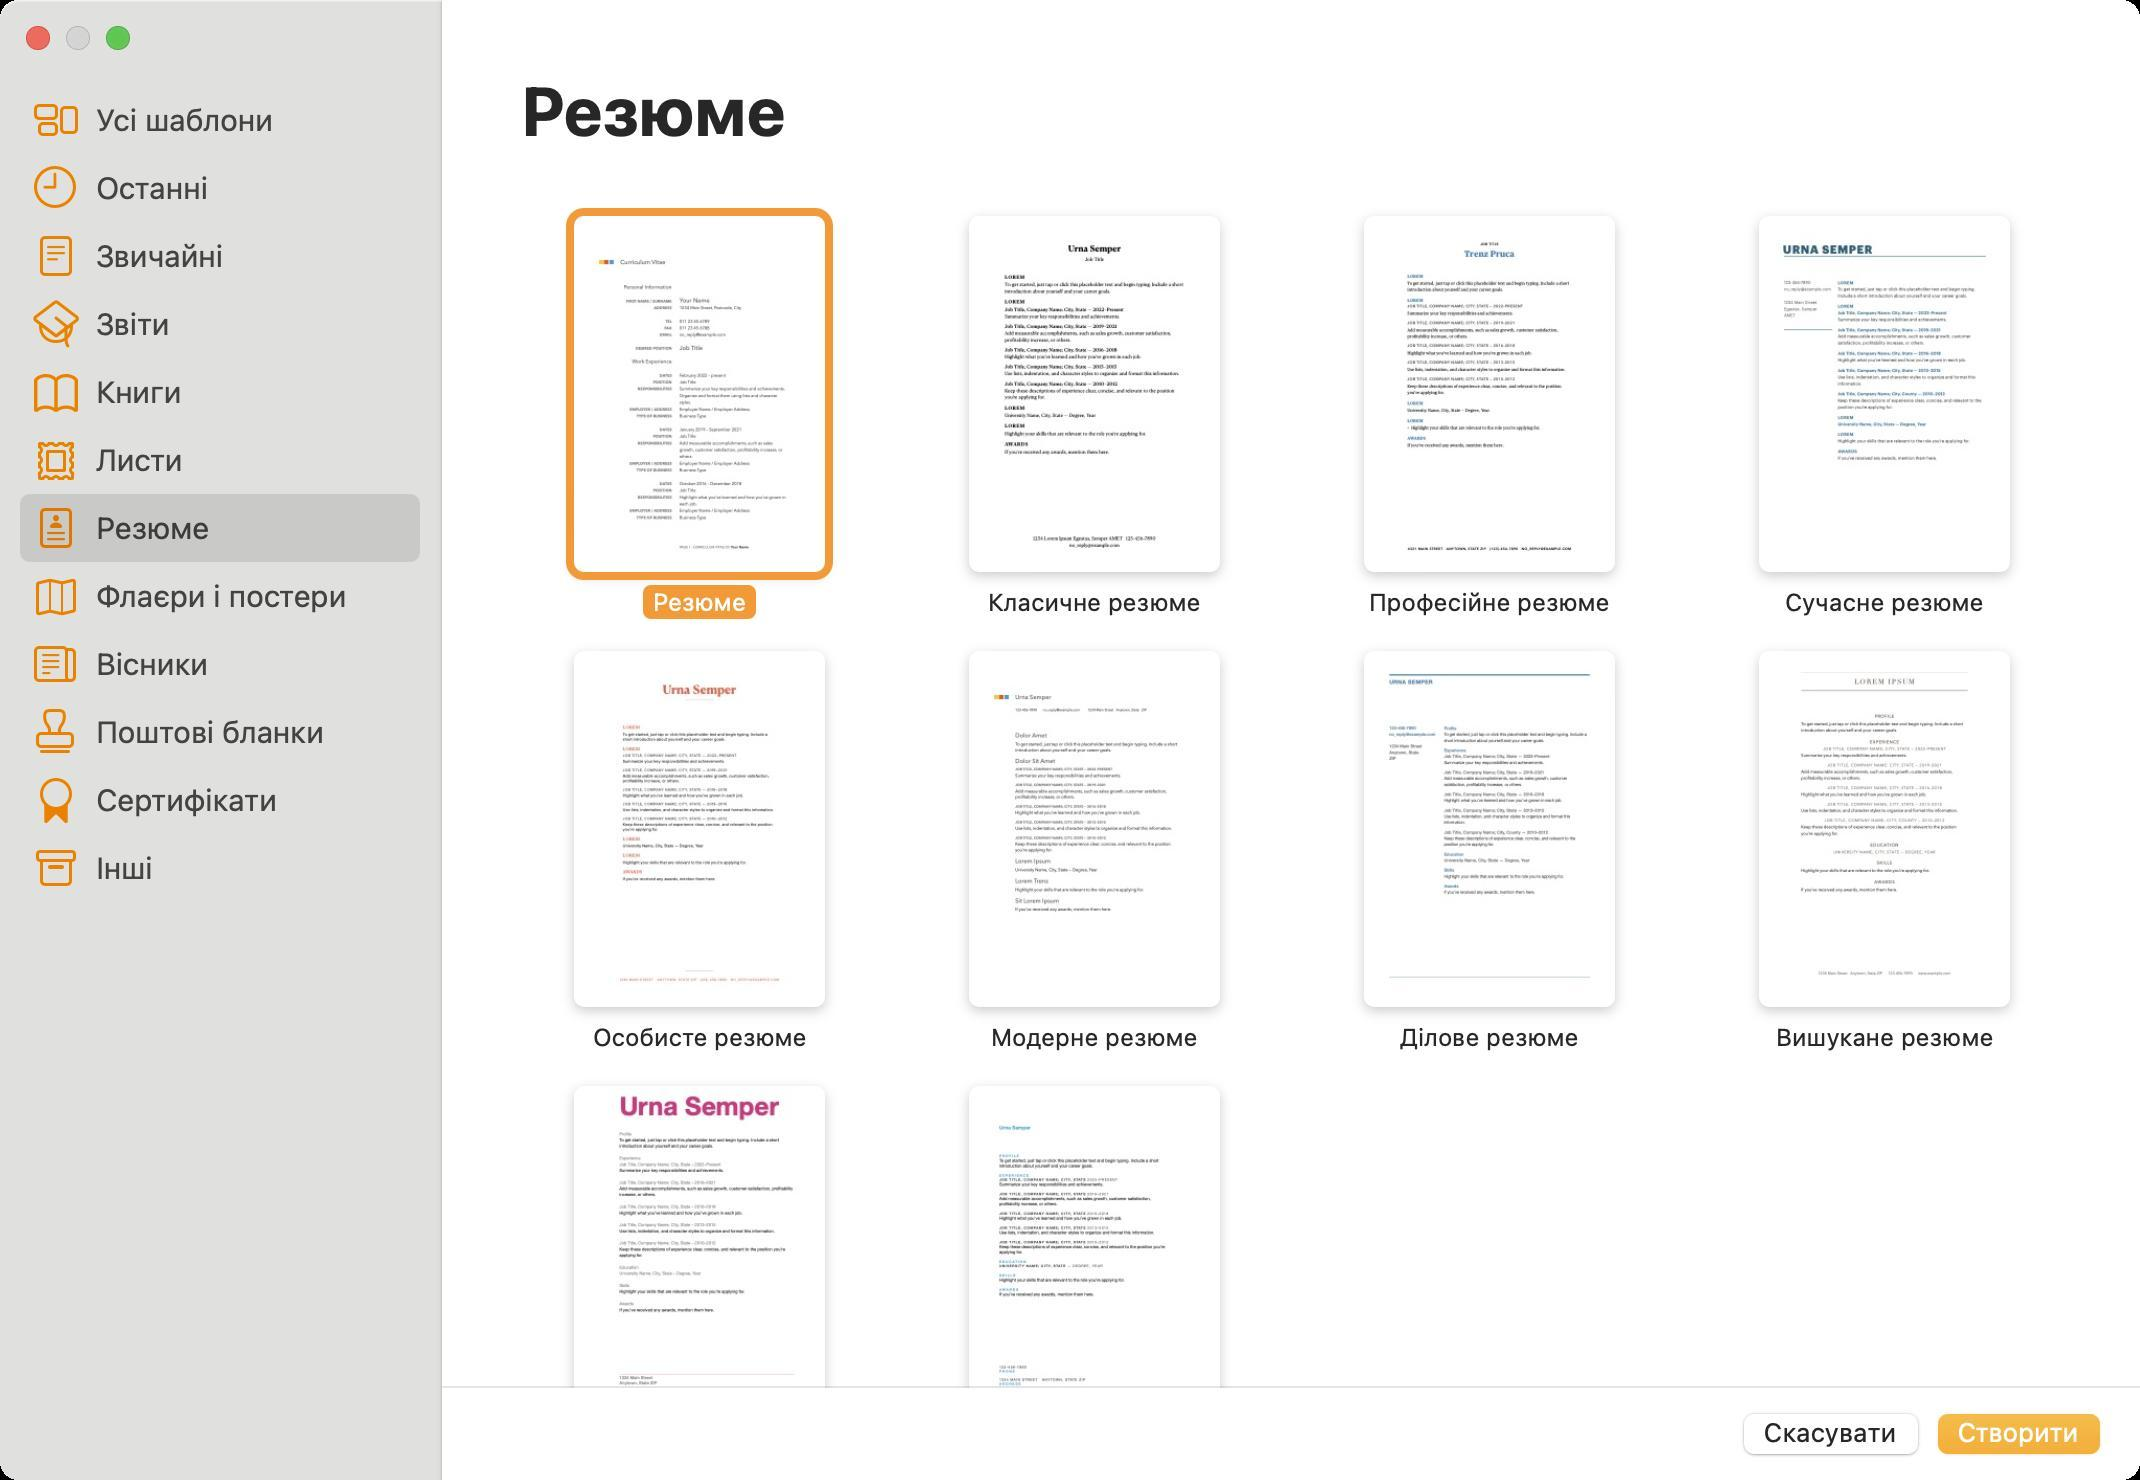
Accessibility tree:
{"name": "", "role": "AXWindow", "description": null, "role_description": "звичайне вікно", "value": null, "position": "325.00;168.00", "size": "1070;740", "children": [{"name": null, "role": "AXSplitGroup", "description": null, "role_description": "група розділених областей", "value": null, "position": "0.00;0.00", "size": "1070;740", "children": [{"name": null, "role": "AXScrollArea", "description": null, "role_description": "область прокручування", "value": null, "position": "0.00;43.00", "size": "220;668", "children": [{"name": null, "role": "AXTable", "description": null, "role_description": "таблиця", "value": null, "position": "0.00;43.00", "size": "220;668", "children": [{"name": null, "role": "AXRow", "description": null, "role_description": "рядок таблиці", "value": null, "position": "0.00;43.00", "size": "220;34", "children": [{"name": null, "role": "AXCell", "description": null, "role_description": "комірка", "value": null, "position": "16.00;43.00", "size": "188;34", "children": [{"name": null, "role": "AXStaticText", "description": null, "role_description": "текст", "value": "Усі шаблони", "position": "46.00;50.50", "size": "158;19", "children": []}]}]}, {"name": null, "role": "AXRow", "description": null, "role_description": "рядок таблиці", "value": null, "position": "0.00;77.00", "size": "220;34", "children": [{"name": null, "role": "AXCell", "description": null, "role_description": "комірка", "value": null, "position": "16.00;77.00", "size": "188;34", "children": [{"name": null, "role": "AXStaticText", "description": null, "role_description": "текст", "value": "Останні", "position": "46.00;84.50", "size": "158;19", "children": []}]}]}, {"name": null, "role": "AXRow", "description": null, "role_description": "рядок таблиці", "value": null, "position": "0.00;111.00", "size": "220;34", "children": [{"name": null, "role": "AXCell", "description": null, "role_description": "комірка", "value": null, "position": "16.00;111.00", "size": "188;34", "children": [{"name": null, "role": "AXStaticText", "description": null, "role_description": "текст", "value": "Звичайні", "position": "46.00;118.50", "size": "158;19", "children": []}]}]}, {"name": null, "role": "AXRow", "description": null, "role_description": "рядок таблиці", "value": null, "position": "0.00;145.00", "size": "220;34", "children": [{"name": null, "role": "AXCell", "description": null, "role_description": "комірка", "value": null, "position": "16.00;145.00", "size": "188;34", "children": [{"name": null, "role": "AXStaticText", "description": null, "role_description": "текст", "value": "Звіти", "position": "46.00;152.50", "size": "158;19", "children": []}]}]}, {"name": null, "role": "AXRow", "description": null, "role_description": "рядок таблиці", "value": null, "position": "0.00;179.00", "size": "220;34", "children": [{"name": null, "role": "AXCell", "description": null, "role_description": "комірка", "value": null, "position": "16.00;179.00", "size": "188;34", "children": [{"name": null, "role": "AXStaticText", "description": null, "role_description": "текст", "value": "Книги", "position": "46.00;186.50", "size": "158;19", "children": []}]}]}, {"name": null, "role": "AXRow", "description": null, "role_description": "рядок таблиці", "value": null, "position": "0.00;213.00", "size": "220;34", "children": [{"name": null, "role": "AXCell", "description": null, "role_description": "комірка", "value": null, "position": "16.00;213.00", "size": "188;34", "children": [{"name": null, "role": "AXStaticText", "description": null, "role_description": "текст", "value": "Листи", "position": "46.00;220.50", "size": "158;19", "children": []}]}]}, {"name": null, "role": "AXRow", "description": null, "role_description": "рядок таблиці", "value": null, "position": "0.00;247.00", "size": "220;34", "children": [{"name": null, "role": "AXCell", "description": null, "role_description": "комірка", "value": null, "position": "16.00;247.00", "size": "188;34", "children": [{"name": null, "role": "AXStaticText", "description": null, "role_description": "текст", "value": "Резюме", "position": "46.00;254.50", "size": "158;19", "children": []}]}]}, {"name": null, "role": "AXRow", "description": null, "role_description": "рядок таблиці", "value": null, "position": "0.00;281.00", "size": "220;34", "children": [{"name": null, "role": "AXCell", "description": null, "role_description": "комірка", "value": null, "position": "16.00;281.00", "size": "188;34", "children": [{"name": null, "role": "AXStaticText", "description": null, "role_description": "текст", "value": "Флаєри і постери", "position": "46.00;288.50", "size": "158;19", "children": []}]}]}, {"name": null, "role": "AXRow", "description": null, "role_description": "рядок таблиці", "value": null, "position": "0.00;315.00", "size": "220;34", "children": [{"name": null, "role": "AXCell", "description": null, "role_description": "комірка", "value": null, "position": "16.00;315.00", "size": "188;34", "children": [{"name": null, "role": "AXStaticText", "description": null, "role_description": "текст", "value": "Вісники", "position": "46.00;322.50", "size": "158;19", "children": []}]}]}, {"name": null, "role": "AXRow", "description": null, "role_description": "рядок таблиці", "value": null, "position": "0.00;349.00", "size": "220;34", "children": [{"name": null, "role": "AXCell", "description": null, "role_description": "комірка", "value": null, "position": "16.00;349.00", "size": "188;34", "children": [{"name": null, "role": "AXStaticText", "description": null, "role_description": "текст", "value": "Поштові бланки", "position": "46.00;356.50", "size": "158;19", "children": []}]}]}, {"name": null, "role": "AXRow", "description": null, "role_description": "рядок таблиці", "value": null, "position": "0.00;383.00", "size": "220;34", "children": [{"name": null, "role": "AXCell", "description": null, "role_description": "комірка", "value": null, "position": "16.00;383.00", "size": "188;34", "children": [{"name": null, "role": "AXStaticText", "description": null, "role_description": "текст", "value": "Сертифікати", "position": "46.00;390.50", "size": "158;19", "children": []}]}]}, {"name": null, "role": "AXRow", "description": null, "role_description": "рядок таблиці", "value": null, "position": "0.00;417.00", "size": "220;34", "children": [{"name": null, "role": "AXCell", "description": null, "role_description": "комірка", "value": null, "position": "16.00;417.00", "size": "188;34", "children": [{"name": null, "role": "AXStaticText", "description": null, "role_description": "текст", "value": "Інші", "position": "46.00;424.50", "size": "158;19", "children": []}]}]}, {"name": null, "role": "AXColumn", "description": null, "role_description": "стовпчик", "value": null, "position": "10.00;43.00", "size": "200;668", "children": []}]}]}, {"name": null, "role": "AXSplitter", "description": null, "role_description": "роздільник", "value": 220.0, "position": "220.00;38.00", "size": "1;702", "children": []}, {"name": null, "role": "AXScrollArea", "description": null, "role_description": "область прокручування", "value": null, "position": "221.00;0.00", "size": "849;694", "children": [{"name": null, "role": "AXList", "description": null, "role_description": "колекція", "value": null, "position": "221.00;88.00", "size": "849;689", "children": [{"name": null, "role": "AXList", "description": null, "role_description": "розділ", "value": null, "position": "255.00;98.00", "size": "782;670", "children": [{"name": null, "role": "AXGroup", "description": null, "role_description": "група", "value": null, "position": "255.00;98.00", "size": "782;670", "children": []}, {"name": null, "role": "AXButton", "description": "Резюме, Документ із жовтим, червоним і синім маркуванням, а також текстовими полями для заголовку й основного вмісту стандартної біографічної довідки", "role_description": "кнопка", "value": null, "position": "255.00;98.00", "size": "190;220", "children": [{"name": null, "role": "AXStaticText", "description": null, "role_description": "текст", "value": "‎⁨Резюме⁩", "position": "322.50;293.50", "size": "54;15", "children": []}, {"name": null, "role": "AXImage", "description": "", "role_description": "зображення", "value": null, "position": "287.00;108.00", "size": "126;178", "children": []}]}, {"name": null, "role": "AXButton", "description": "Класичне резюме, Документ із текстом чорного кольору й полями для верхнього колонтитула та основного тексту стандартної інформації, характерної для резюме", "role_description": "кнопка", "value": null, "position": "452.50;98.00", "size": "190;220", "children": [{"name": null, "role": "AXStaticText", "description": null, "role_description": "текст", "value": "‎⁨Класичне резюме⁩", "position": "490.00;293.50", "size": "114;15", "children": []}, {"name": null, "role": "AXImage", "description": "", "role_description": "зображення", "value": null, "position": "484.50;108.00", "size": "126;178", "children": []}]}, {"name": null, "role": "AXButton", "description": "Професійне резюме, Документ із текстом синього й чорного кольору, верхнім колонтитулом і полями для основного тексту стандартної інформації, характерної для резюме", "role_description": "кнопка", "value": null, "position": "650.00;98.00", "size": "190;220", "children": [{"name": null, "role": "AXStaticText", "description": null, "role_description": "текст", "value": "‎⁨Професійне резюме⁩", "position": "680.50;293.50", "size": "128;15", "children": []}, {"name": null, "role": "AXImage", "description": "", "role_description": "зображення", "value": null, "position": "682.00;108.00", "size": "126;178", "children": []}]}, {"name": null, "role": "AXButton", "description": "Сучасне резюме, Документ із текстом синього й чорного кольору, верхнім колонтитулом і полями для основного тексту стандартної інформації, характерної для резюме", "role_description": "кнопка", "value": null, "position": "847.50;98.00", "size": "190;220", "children": [{"name": null, "role": "AXStaticText", "description": null, "role_description": "текст", "value": "‎⁨Сучасне резюме⁩", "position": "888.50;293.50", "size": "108;15", "children": []}, {"name": null, "role": "AXImage", "description": "", "role_description": "зображення", "value": null, "position": "879.50;108.00", "size": "126;178", "children": []}]}, {"name": null, "role": "AXButton", "description": "Особисте резюме, Документ із полем для вашого імені великим жирним шрифтом оранжевого кольору та полями для заголовка й основного тексту для стандартної інформації, характерної для резюме", "role_description": "кнопка", "value": null, "position": "255.00;315.50", "size": "190;220", "children": [{"name": null, "role": "AXStaticText", "description": null, "role_description": "текст", "value": "‎⁨Особисте резюме⁩", "position": "292.50;511.00", "size": "115;15", "children": []}, {"name": null, "role": "AXImage", "description": "", "role_description": "зображення", "value": null, "position": "287.00;325.50", "size": "126;178", "children": []}]}, {"name": null, "role": "AXButton", "description": "Модерне резюме, Документ із жовтим, червоним і синім маркуванням, а також текстовими полями для заголовку й основного вмісту стандартного резюме", "role_description": "кнопка", "value": null, "position": "452.50;315.50", "size": "190;220", "children": [{"name": null, "role": "AXStaticText", "description": null, "role_description": "текст", "value": "‎⁨Модерне резюме⁩", "position": "491.50;511.00", "size": "112;15", "children": []}, {"name": null, "role": "AXImage", "description": "", "role_description": "зображення", "value": null, "position": "484.50;325.50", "size": "126;178", "children": []}]}, {"name": null, "role": "AXButton", "description": "Ділове резюме, Документ із текстом синього й чорного кольору, верхнім колонтитулом і полями для основного тексту стандартної інформації, характерної для резюме", "role_description": "кнопка", "value": null, "position": "650.00;315.50", "size": "190;220", "children": [{"name": null, "role": "AXStaticText", "description": null, "role_description": "текст", "value": "‎⁨Ділове резюме⁩", "position": "696.00;511.00", "size": "98;15", "children": []}, {"name": null, "role": "AXImage", "description": "", "role_description": "зображення", "value": null, "position": "682.00;325.50", "size": "126;178", "children": []}]}, {"name": null, "role": "AXButton", "description": "Вишукане резюме, Документ із текстом коричневого кольору, верхнім колонтитулом і полями для основного тексту стандартної інформації, характерної для резюме", "role_description": "кнопка", "value": null, "position": "847.50;315.50", "size": "190;220", "children": [{"name": null, "role": "AXStaticText", "description": null, "role_description": "текст", "value": "‎⁨Вишукане резюме⁩", "position": "884.00;511.00", "size": "117;15", "children": []}, {"name": null, "role": "AXImage", "description": "", "role_description": "зображення", "value": null, "position": "879.50;325.50", "size": "126;178", "children": []}]}, {"name": null, "role": "AXButton", "description": "Резюме — жирний шрифт, Документ із полем для вашого імені жирним шрифтом яскраво-рожевого кольору та полями для заголовка й основного тексту для стандартної інформації, характерної для резюме", "role_description": "кнопка", "value": null, "position": "255.00;533.00", "size": "190;236", "children": [{"name": null, "role": "AXStaticText", "description": null, "role_description": "текст", "value": "‎⁨Резюме — жирний шрифт⁩", "position": "289.50;728.50", "size": "121;30", "children": []}, {"name": null, "role": "AXImage", "description": "", "role_description": "зображення", "value": null, "position": "287.00;543.00", "size": "126;178", "children": []}]}, {"name": null, "role": "AXButton", "description": "Приватне резюме, Документ із полем для вашого імені дрібним шрифтом блакитного кольору й полями для заголовка й основного тексту для стандартної інформації, характерної для резюме", "role_description": "кнопка", "value": null, "position": "452.50;533.00", "size": "190;220", "children": [{"name": null, "role": "AXStaticText", "description": null, "role_description": "текст", "value": "‎⁨Приватне резюме⁩", "position": "490.00;728.50", "size": "115;15", "children": []}, {"name": null, "role": "AXImage", "description": "", "role_description": "зображення", "value": null, "position": "484.50;543.00", "size": "126;178", "children": []}]}]}]}, {"name": null, "role": "AXStaticText", "description": null, "role_description": "текст", "value": "Резюме", "position": "259.00;35.00", "size": "136;40", "children": []}, {"name": null, "role": "AXScrollBar", "description": null, "role_description": "смуга прокручування", "value": 0.0, "position": "1054.00;0.00", "size": "16;694", "children": [{"name": null, "role": "AXValueIndicator", "description": null, "role_description": "індикатор значення", "value": 0.0, "position": "1058.00;1.00", "size": "12;622", "children": []}, {"name": null, "role": "AXButton", "description": null, "role_description": "кнопка-стрілка збільшення", "value": null, "position": "1054.00;0.00", "size": "0;0", "children": []}, {"name": null, "role": "AXButton", "description": null, "role_description": "кнопка-стрілка зменшення", "value": null, "position": "1054.00;0.00", "size": "0;0", "children": []}, {"name": null, "role": "AXButton", "description": null, "role_description": "кнопка наступної сторінки", "value": null, "position": "1058.00;623.50", "size": "12;70", "children": []}, {"name": null, "role": "AXButton", "description": null, "role_description": "кнопка попередньої сторінки", "value": null, "position": "1058.00;0.00", "size": "12;1", "children": []}]}]}, {"name": "Скасувати", "role": "AXButton", "description": null, "role_description": "кнопка", "value": null, "position": "865.00;702.00", "size": "101;32", "children": []}, {"name": "Створити", "role": "AXButton", "description": null, "role_description": "кнопка", "value": null, "position": "962.00;702.00", "size": "95;32", "children": []}]}, {"name": null, "role": "AXToolbar", "description": null, "role_description": "панель інструментів", "value": null, "position": "0.00;0.00", "size": "1070;38", "children": []}, {"name": null, "role": "AXButton", "description": null, "role_description": "кнопка закривання", "value": null, "position": "12.00;11.00", "size": "14;16", "children": []}, {"name": null, "role": "AXButton", "description": null, "role_description": "кнопка оптимізації", "value": null, "position": "52.00;11.00", "size": "14;16", "children": [{"name": null, "role": "AXGroup", "description": null, "role_description": "група", "value": null, "position": "52.00;11.00", "size": "14;16", "children": [{"name": null, "role": "AXGroup", "description": null, "role_description": "група", "value": null, "position": "52.00;11.00", "size": "14;16", "children": []}]}]}, {"name": null, "role": "AXButton", "description": null, "role_description": "кнопка згортання", "value": null, "position": "32.00;11.00", "size": "14;16", "children": []}]}